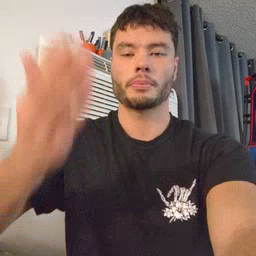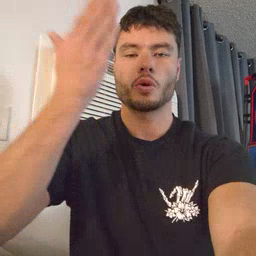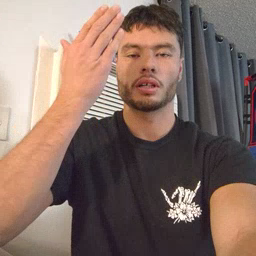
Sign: morning